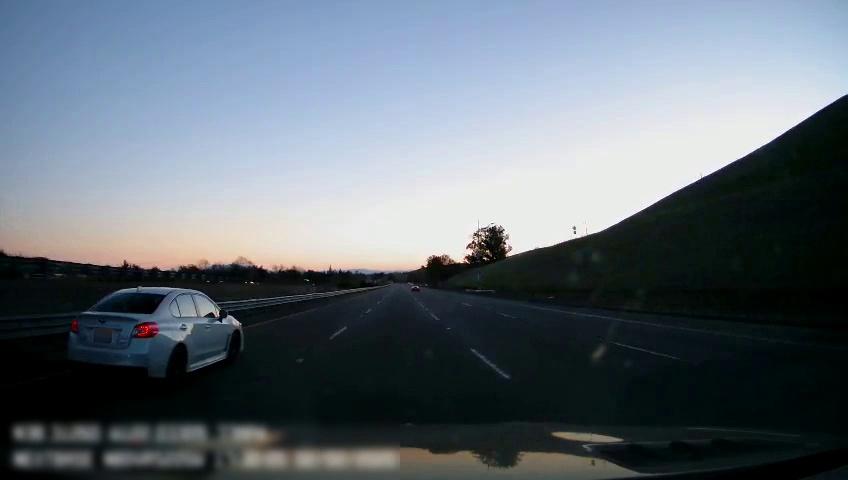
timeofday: Day
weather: Sunny
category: Drivable Space
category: Vehicles | Car
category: Lanes | Current Lane
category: Lanes | Current Lane
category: Lanes | Alternate Lane
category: Lanes | Alternate Lane
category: Lanes | Alternate Lane